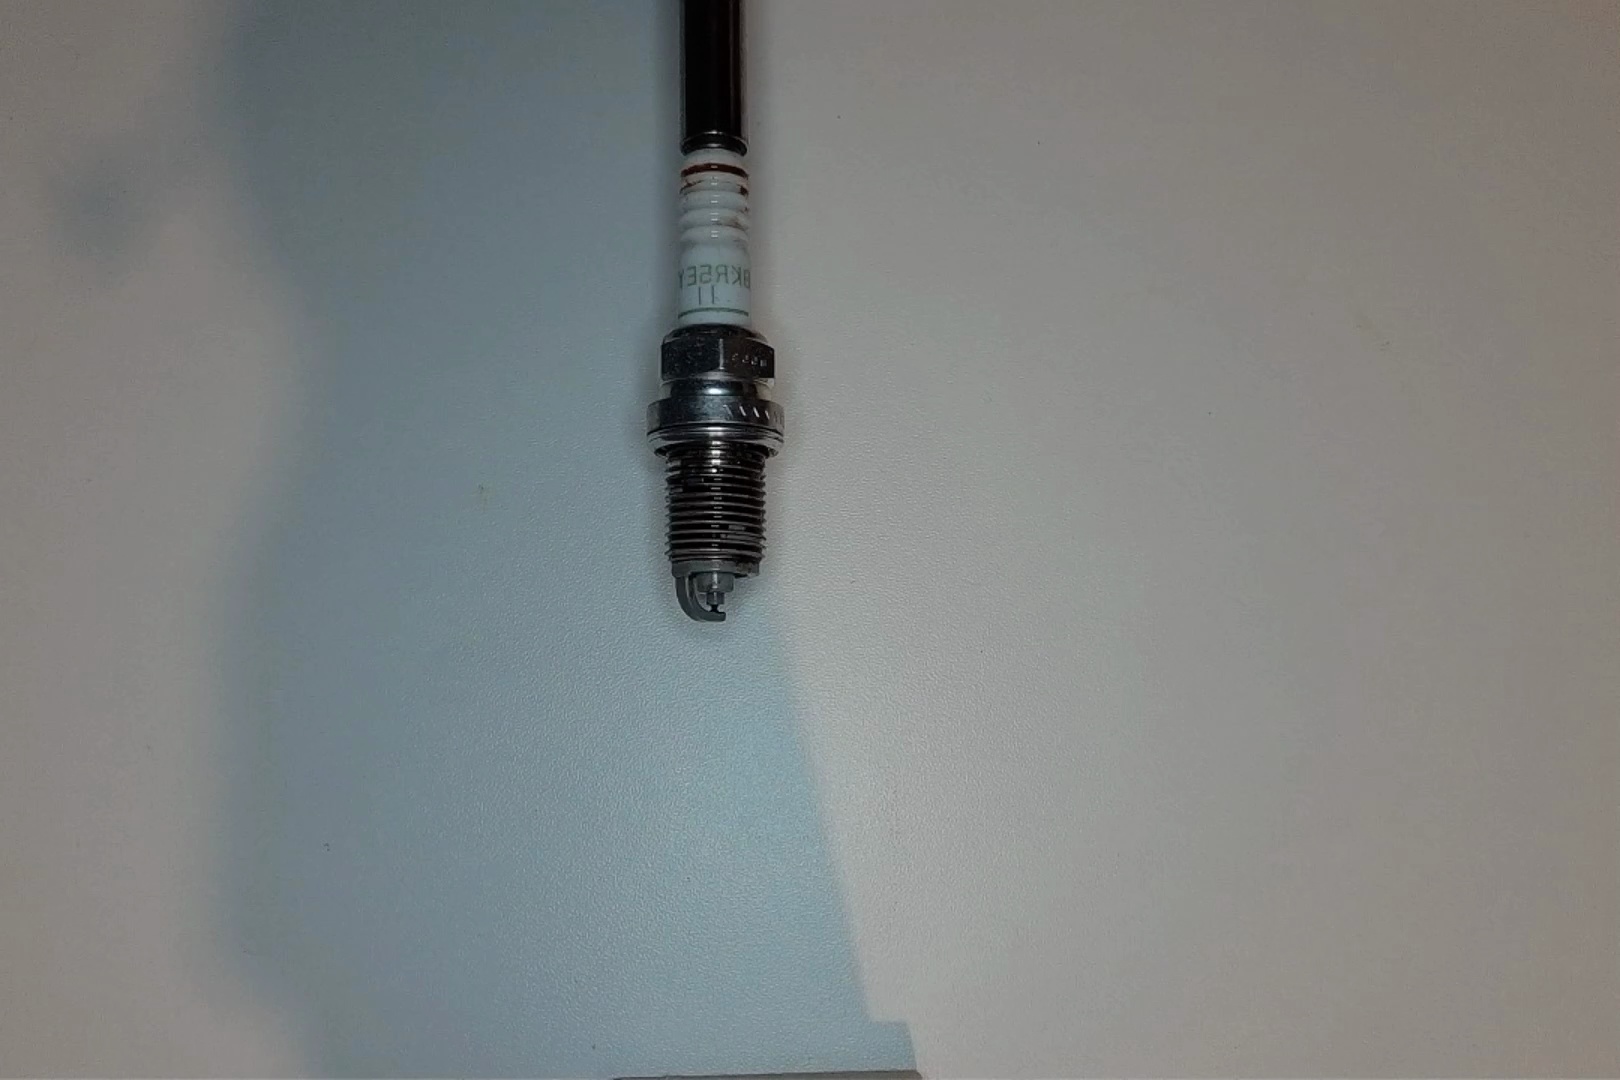
Label: anomaly